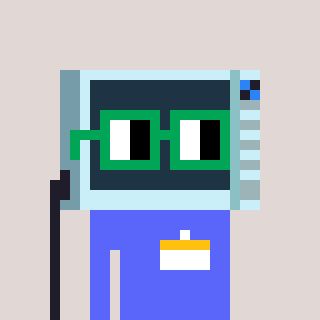
a pixel art character with square green glasses, a microwave-shaped head and a purple-colored body on a warm background